Field crop: maize
Growth stage: 2
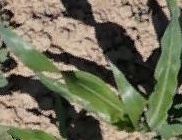
Species: maize